Interaction volume radius: 5 \u00c5
Interaction volume height: 25 \u00c5
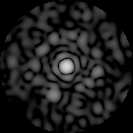
Disorder parameter: 0.8865